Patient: sex M, age 32
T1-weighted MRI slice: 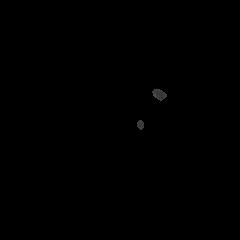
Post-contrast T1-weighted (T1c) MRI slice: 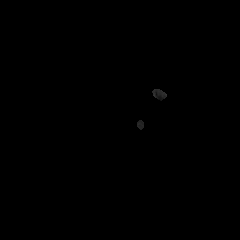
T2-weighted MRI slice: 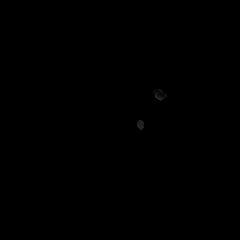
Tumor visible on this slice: no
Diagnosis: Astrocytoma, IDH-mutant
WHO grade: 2